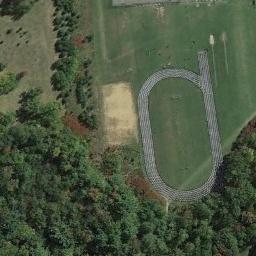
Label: ground_track_field